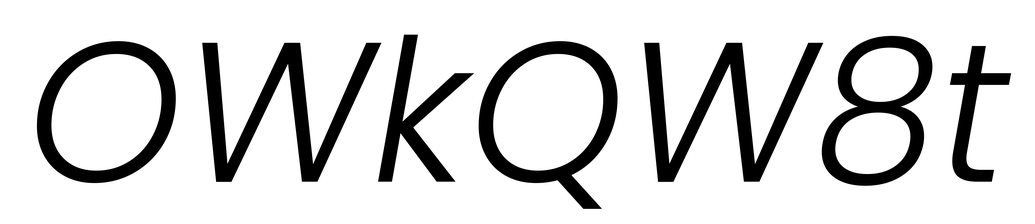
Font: Poppins-LightItalic